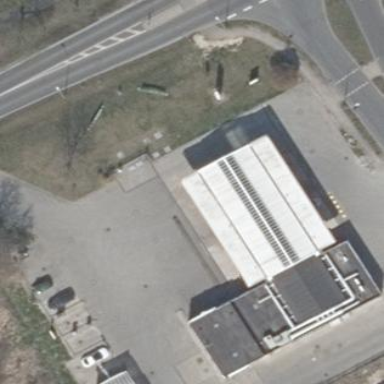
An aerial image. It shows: Retail establishment providing fuel services.